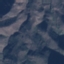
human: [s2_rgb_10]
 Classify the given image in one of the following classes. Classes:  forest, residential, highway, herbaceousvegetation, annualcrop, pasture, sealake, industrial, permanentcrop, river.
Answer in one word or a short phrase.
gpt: HerbaceousVegetation